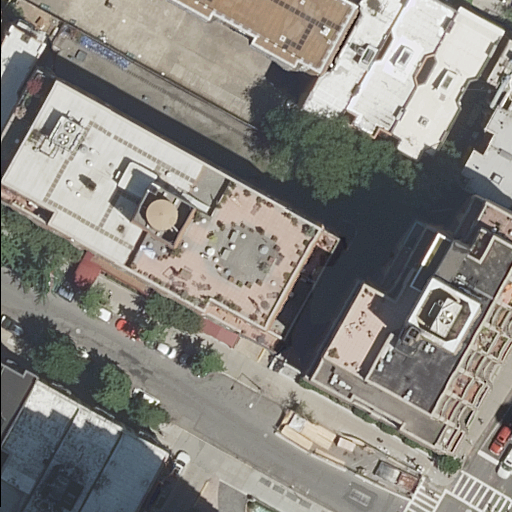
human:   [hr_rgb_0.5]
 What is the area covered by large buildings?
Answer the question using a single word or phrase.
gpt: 3539m2

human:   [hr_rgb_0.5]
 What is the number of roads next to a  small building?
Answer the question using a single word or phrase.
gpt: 1

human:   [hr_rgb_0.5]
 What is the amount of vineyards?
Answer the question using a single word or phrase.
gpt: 0

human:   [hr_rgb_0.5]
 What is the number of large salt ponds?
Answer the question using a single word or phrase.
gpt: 0

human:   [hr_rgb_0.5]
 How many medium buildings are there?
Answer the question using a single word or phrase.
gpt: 4

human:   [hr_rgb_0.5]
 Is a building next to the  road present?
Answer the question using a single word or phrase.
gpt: yes

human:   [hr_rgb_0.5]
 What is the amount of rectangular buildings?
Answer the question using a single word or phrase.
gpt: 5

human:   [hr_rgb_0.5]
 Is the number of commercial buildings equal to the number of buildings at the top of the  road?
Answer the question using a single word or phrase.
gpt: no

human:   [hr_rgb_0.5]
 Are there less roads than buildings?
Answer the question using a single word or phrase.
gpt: yes

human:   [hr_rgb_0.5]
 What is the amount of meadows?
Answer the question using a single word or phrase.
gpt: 0

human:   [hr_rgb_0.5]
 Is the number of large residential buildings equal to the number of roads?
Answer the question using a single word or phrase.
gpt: no

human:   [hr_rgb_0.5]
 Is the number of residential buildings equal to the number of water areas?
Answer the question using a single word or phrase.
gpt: no

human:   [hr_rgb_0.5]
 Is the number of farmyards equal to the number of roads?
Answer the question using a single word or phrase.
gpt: no

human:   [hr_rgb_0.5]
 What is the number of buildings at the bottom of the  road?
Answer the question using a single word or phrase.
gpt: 0

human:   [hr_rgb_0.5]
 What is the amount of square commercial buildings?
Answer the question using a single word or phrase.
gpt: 0

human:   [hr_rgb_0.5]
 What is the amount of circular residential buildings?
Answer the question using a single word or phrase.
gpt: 0

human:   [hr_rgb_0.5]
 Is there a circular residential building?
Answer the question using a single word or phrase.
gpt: no

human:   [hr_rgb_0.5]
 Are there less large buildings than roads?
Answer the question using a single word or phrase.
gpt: no

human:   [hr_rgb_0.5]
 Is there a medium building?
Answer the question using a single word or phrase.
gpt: yes

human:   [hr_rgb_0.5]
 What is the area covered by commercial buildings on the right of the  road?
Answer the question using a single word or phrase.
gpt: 0m2

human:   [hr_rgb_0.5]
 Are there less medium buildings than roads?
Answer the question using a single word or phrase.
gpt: no

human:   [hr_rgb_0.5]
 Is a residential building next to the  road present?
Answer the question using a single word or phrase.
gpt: yes

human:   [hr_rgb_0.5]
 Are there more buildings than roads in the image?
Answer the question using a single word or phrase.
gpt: yes

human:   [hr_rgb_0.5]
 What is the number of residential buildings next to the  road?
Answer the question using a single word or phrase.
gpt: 14

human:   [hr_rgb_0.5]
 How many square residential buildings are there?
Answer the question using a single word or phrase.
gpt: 0

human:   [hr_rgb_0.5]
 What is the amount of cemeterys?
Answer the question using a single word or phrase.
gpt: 0

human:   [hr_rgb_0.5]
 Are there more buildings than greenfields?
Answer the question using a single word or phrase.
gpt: yes

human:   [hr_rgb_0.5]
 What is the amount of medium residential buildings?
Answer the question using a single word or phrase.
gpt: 4

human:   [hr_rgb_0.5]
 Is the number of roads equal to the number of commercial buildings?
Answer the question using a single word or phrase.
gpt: no

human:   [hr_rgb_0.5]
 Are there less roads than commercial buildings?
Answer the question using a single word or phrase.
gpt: no

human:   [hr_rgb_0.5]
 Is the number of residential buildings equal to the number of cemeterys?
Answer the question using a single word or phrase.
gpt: no

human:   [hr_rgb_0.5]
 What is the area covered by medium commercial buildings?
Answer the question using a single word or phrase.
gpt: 0m2

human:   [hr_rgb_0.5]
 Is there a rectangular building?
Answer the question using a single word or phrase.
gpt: yes

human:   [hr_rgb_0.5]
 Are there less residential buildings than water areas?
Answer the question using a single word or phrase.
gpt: no

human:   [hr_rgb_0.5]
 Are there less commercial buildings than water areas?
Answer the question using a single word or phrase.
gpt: no

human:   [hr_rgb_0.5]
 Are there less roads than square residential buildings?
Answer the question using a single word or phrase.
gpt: no